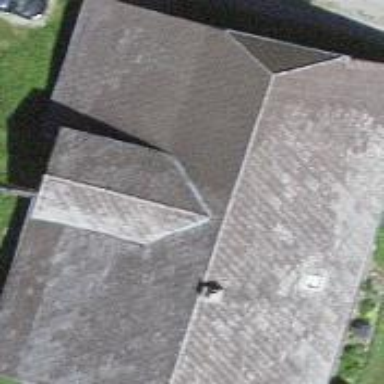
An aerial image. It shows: Farm building with half-hipped roof shape.